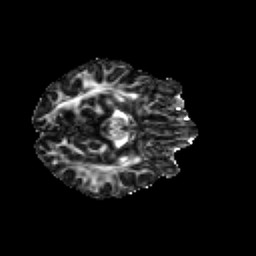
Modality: FA
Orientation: axial
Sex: male
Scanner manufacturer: siemens
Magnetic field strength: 3 T
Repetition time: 5 s
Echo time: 0.071 s